【题型】解答题　【知识点】平面几何　【难度】medium
如图, 在边长为2的等边 $\triangle ABC$ 中, $P$ 为 $\triangle ABC$ 内一点, $\angle BPC=120^\circ$. \\

( 1 ) 若 $PB=1$, 求 $\triangle BCP$ 的面积; \\
( 2 ) 若 $\angle APB=150^\circ$, 求 $\tan\angle PBA$ 的值. \\
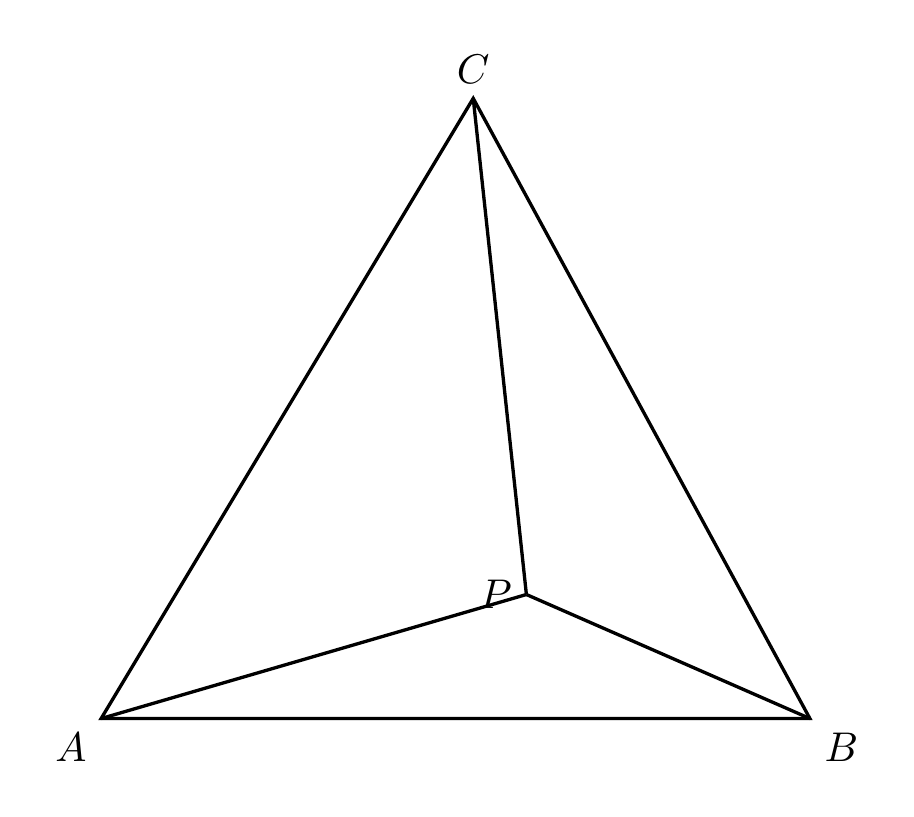
【解答】
【答案】 ( 1 ) $\frac{\sqrt{39}-\sqrt{3}}{8}$; \\
( 2 ) $\frac{\sqrt{3}}{5}$. \\
\vspace{1em}
【分析】 ( 1 ) 在 $\triangle BCP$ 中, 由余弦定理求得 $PC$, 然后由三角形面积公式求得 $\triangle BCP$ 的面积; \\
( 2 ) 设 $\angle PBA=\alpha$, 通过三角形内角关系求得 $\angle BCP$, 在 $\triangle PBC$ 中由正弦定理用 $\alpha$ 表示出 $PB$ 长, 在 $\triangle APB$ 中先求得 $\angle PAB$, 再由正弦定理建立方程, 整理方程后求得 $\tan\alpha$, 即可求得结果. \\
\vspace{1em}
【解答】 解: ( 1 ) 在 $\triangle BCP$ 中, $\angle BPC=120^\circ$, $PB=1$, \\
由余弦定理得 $\cos\angle BPC = \frac{PB^2+PC^2-BC^2}{2PC \cdot PB}$, \\
即 $-\frac{1}{2} = \frac{1+PC^2-4}{2PC}$, 即 $PC^2+PC-3=0$, \\
解得 $PC = \frac{\sqrt{13}-1}{2}$ ( 负值已舍去 ), \\
可得 $S_{\triangle BCP} = \frac{1}{2} PB \cdot PC \sin\angle BPC = \frac{1}{2} \times 1 \times \frac{\sqrt{13}-1}{2} \times \frac{\sqrt{3}}{2} = \frac{\sqrt{39}-\sqrt{3}}{8}$; \\
( 2 ) 设 $\angle PBA=\alpha$, 在正三角形中 $\angle ABC=60^\circ$, \\
可得 $\angle PBC=60^\circ-\alpha$, \\
所以 $\angle BCP=180^\circ-\angle BPC-\angle PBC=\alpha$, \\
在 $\triangle PBC$ 中, $BC=2$, 由正弦定理 $\frac{BC}{\sin\angle BPC} = \frac{PB}{\sin\angle BCP}$, \\
可得 $PB = \frac{BC \sin\angle BCP}{\sin\angle BPC} = \frac{2 \sin\alpha}{\frac{\sqrt{3}}{2}} = \frac{4\sqrt{3}}{3} \sin\alpha$, \\
在 $\triangle APB$ 中, $\angle PAB=180^\circ-\angle APB-\angle PBA=30^\circ-\alpha$, \\
由正弦定理 $\frac{AB}{\sin\angle BPA} = \frac{PB}{\sin\angle PAB}$, \\
即 $\frac{2}{\sin 150^\circ} = \frac{\frac{4\sqrt{3}}{3} \sin\alpha}{\sin(30^\circ-\alpha)}$, \\
即 $\frac{2}{1/2} = \frac{\frac{4\sqrt{3}}{3} \sin\alpha}{\sin(30^\circ-\alpha)}$, \\
所以 $\sin(30^\circ-\alpha) = \frac{\sqrt{3}}{3} \sin\alpha$, \\
展开整理可得 $\frac{1}{2} \cos\alpha = \frac{5\sqrt{3}}{6} \sin\alpha$, 即 $\tan\alpha = \frac{\sqrt{3}}{5}$, \\
即 $\tan\angle PBA = \frac{\sqrt{3}}{5}$. \\
\vspace{1em}
【点评】 本题考查正弦定理, 余弦定理的应用, 两角差的正弦公式的应用, 属于中档题.